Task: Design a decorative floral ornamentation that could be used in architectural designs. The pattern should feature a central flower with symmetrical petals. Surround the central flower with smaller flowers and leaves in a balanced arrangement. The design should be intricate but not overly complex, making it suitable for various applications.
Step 872:
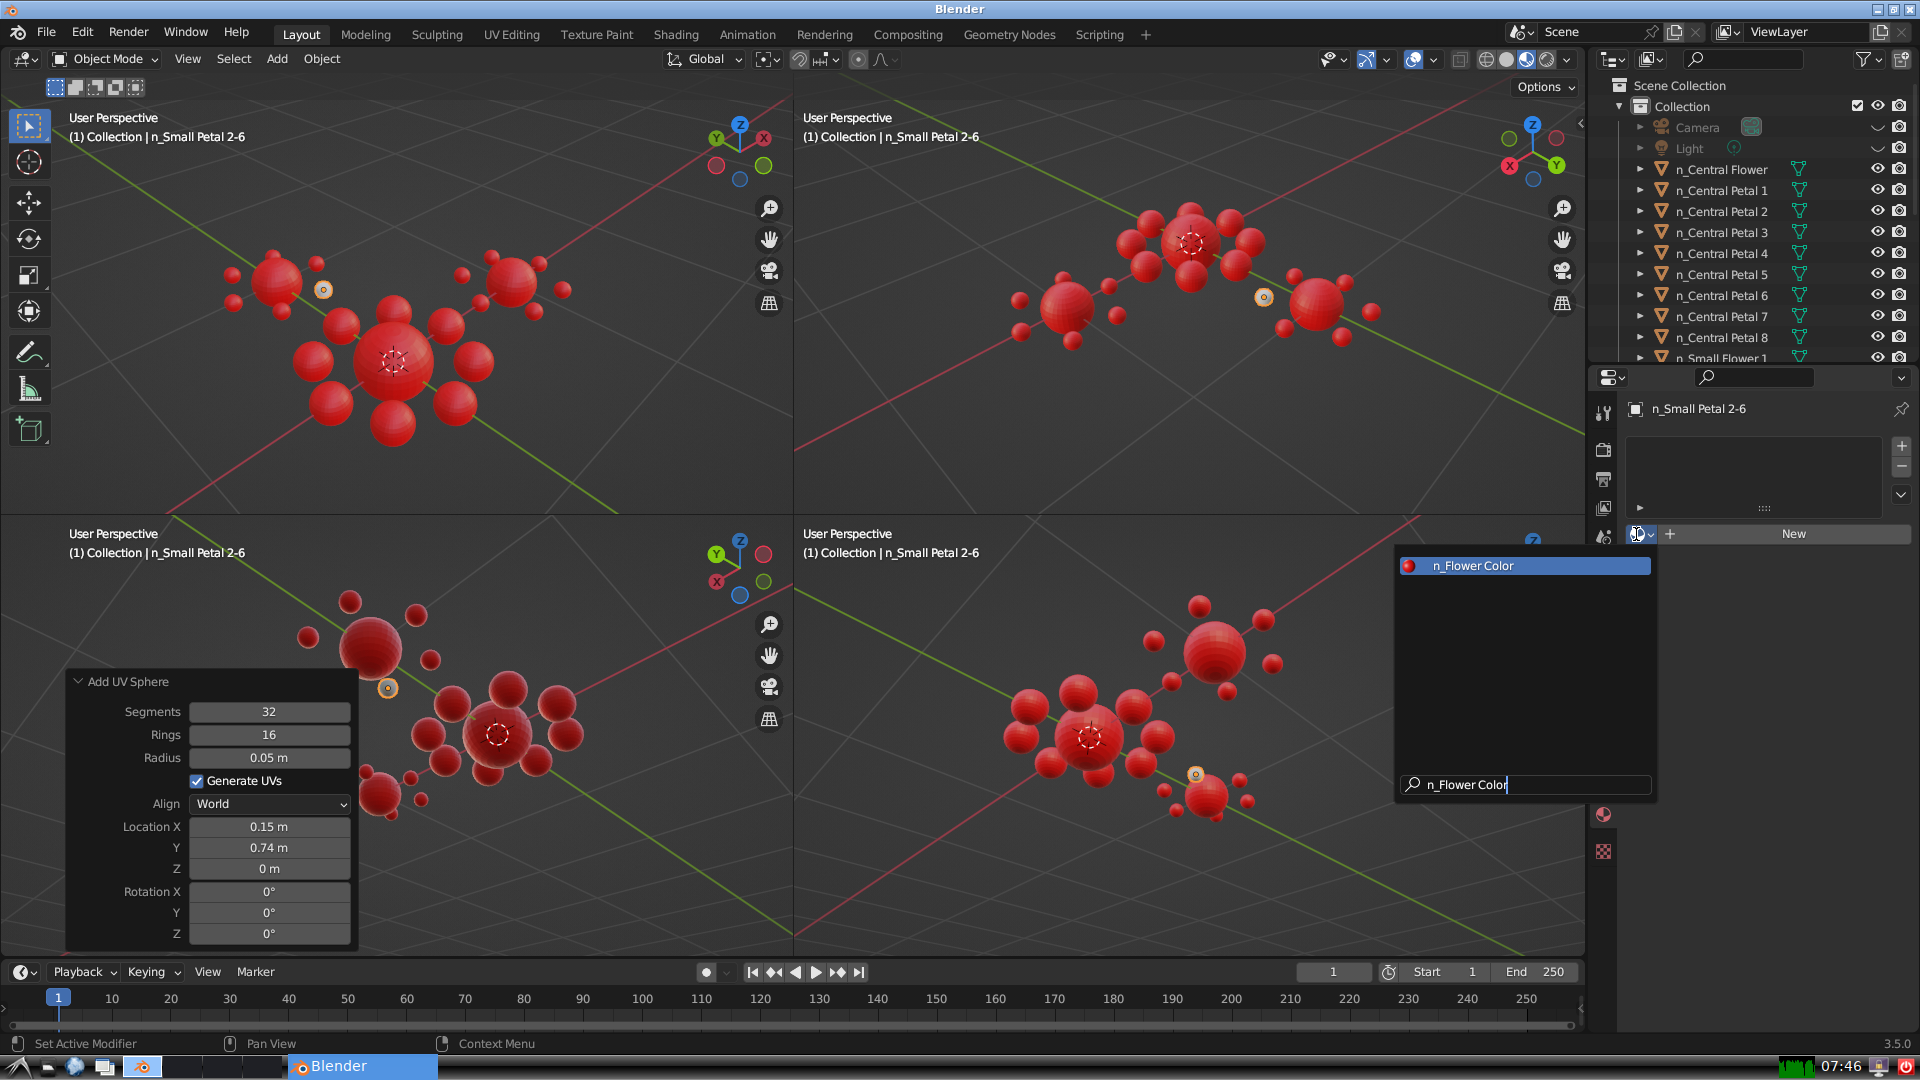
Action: {"key_press": ['Return']}